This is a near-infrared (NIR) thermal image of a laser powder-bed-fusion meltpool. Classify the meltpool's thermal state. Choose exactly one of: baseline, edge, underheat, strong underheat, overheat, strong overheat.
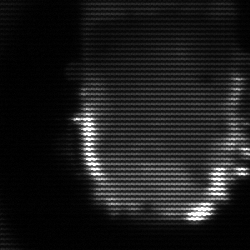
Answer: baseline